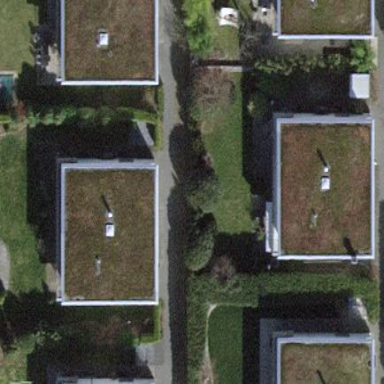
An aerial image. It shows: Residential garden.